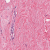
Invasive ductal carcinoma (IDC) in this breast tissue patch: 0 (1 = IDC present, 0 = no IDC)